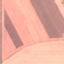
Land use / land cover class: AnnualCrop